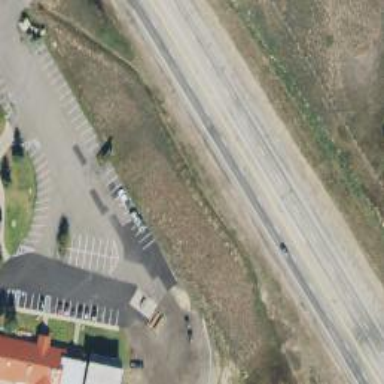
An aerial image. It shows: Parking area.